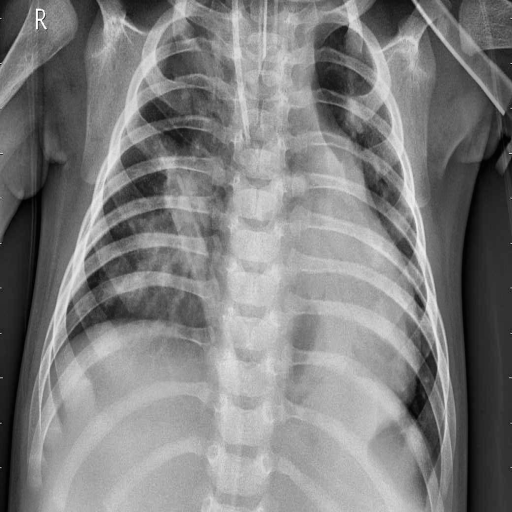
Finding: PNEUMONIA